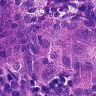
Metastatic tissue present: yes